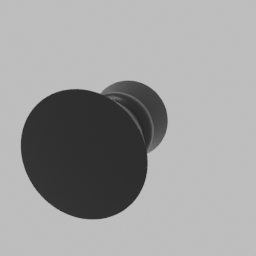
Label: furniture